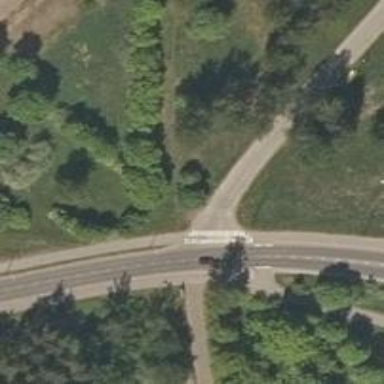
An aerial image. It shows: Asphalt cycleway with uncontrolled zebra crossing.